RGB frame:
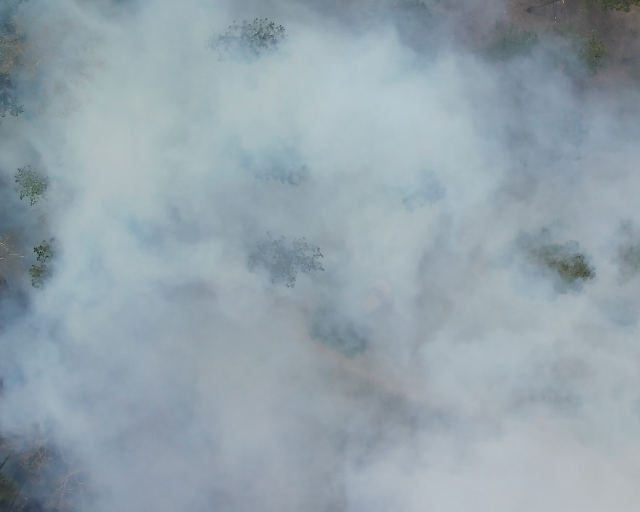
Thermal frame:
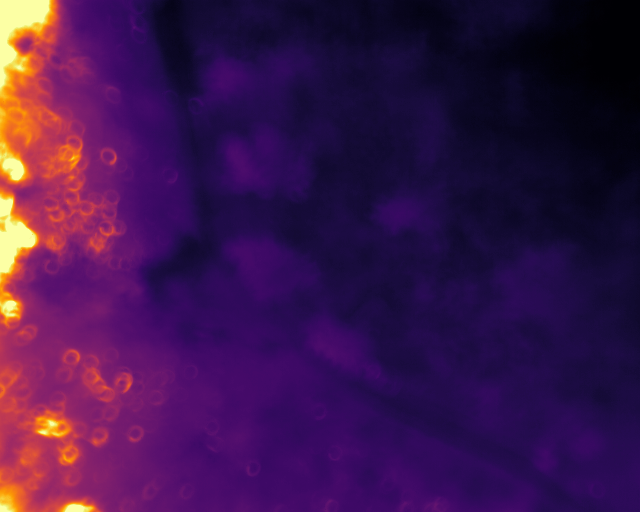
Captured: 2026-02-26 03:05:41
Pixels at or above 80 °C: 10496 (fraction of frame: 0.03203)